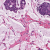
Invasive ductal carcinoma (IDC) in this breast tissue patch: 1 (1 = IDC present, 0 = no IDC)